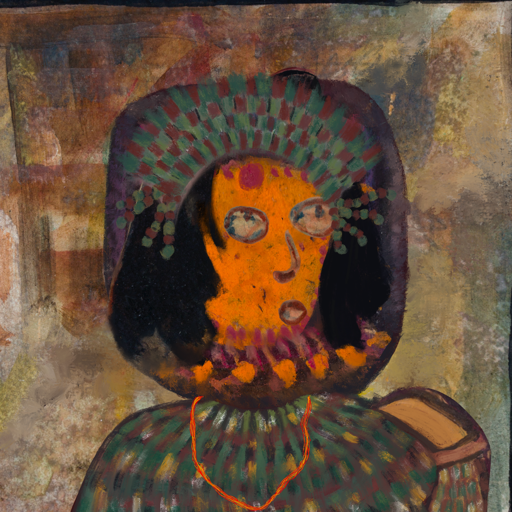
Background: Mosgoul, Head And Neck Side: Doll_w_Hair, Face Side: Orphan, Bust: After_Raid, Hair Side: Mosgoul, Head Accessory: After_Raid_Crown, Second Necklace: Gypsy_Mother_2, Necklace: Blank, Baby: Blank